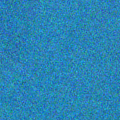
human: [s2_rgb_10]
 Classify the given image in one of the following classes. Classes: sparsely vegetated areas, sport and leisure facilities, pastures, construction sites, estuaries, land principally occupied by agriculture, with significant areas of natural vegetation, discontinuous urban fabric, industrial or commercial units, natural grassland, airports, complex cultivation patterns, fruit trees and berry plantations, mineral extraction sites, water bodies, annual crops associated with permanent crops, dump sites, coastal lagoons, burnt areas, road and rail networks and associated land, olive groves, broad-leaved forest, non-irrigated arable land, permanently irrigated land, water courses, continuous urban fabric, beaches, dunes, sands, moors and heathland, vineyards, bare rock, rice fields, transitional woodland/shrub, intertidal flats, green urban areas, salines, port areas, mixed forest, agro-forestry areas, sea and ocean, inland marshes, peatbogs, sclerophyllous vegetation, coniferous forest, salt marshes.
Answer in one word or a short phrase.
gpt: sea and ocean